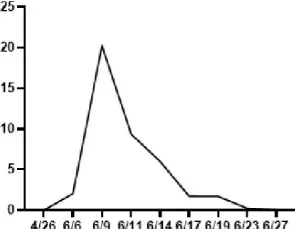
Cardiac enzyme profile examination results. HsTnl results.
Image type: chart (chart)